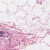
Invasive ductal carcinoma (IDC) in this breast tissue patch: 0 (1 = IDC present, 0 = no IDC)